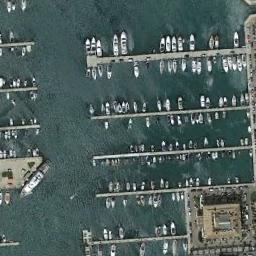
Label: harbor